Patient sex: M
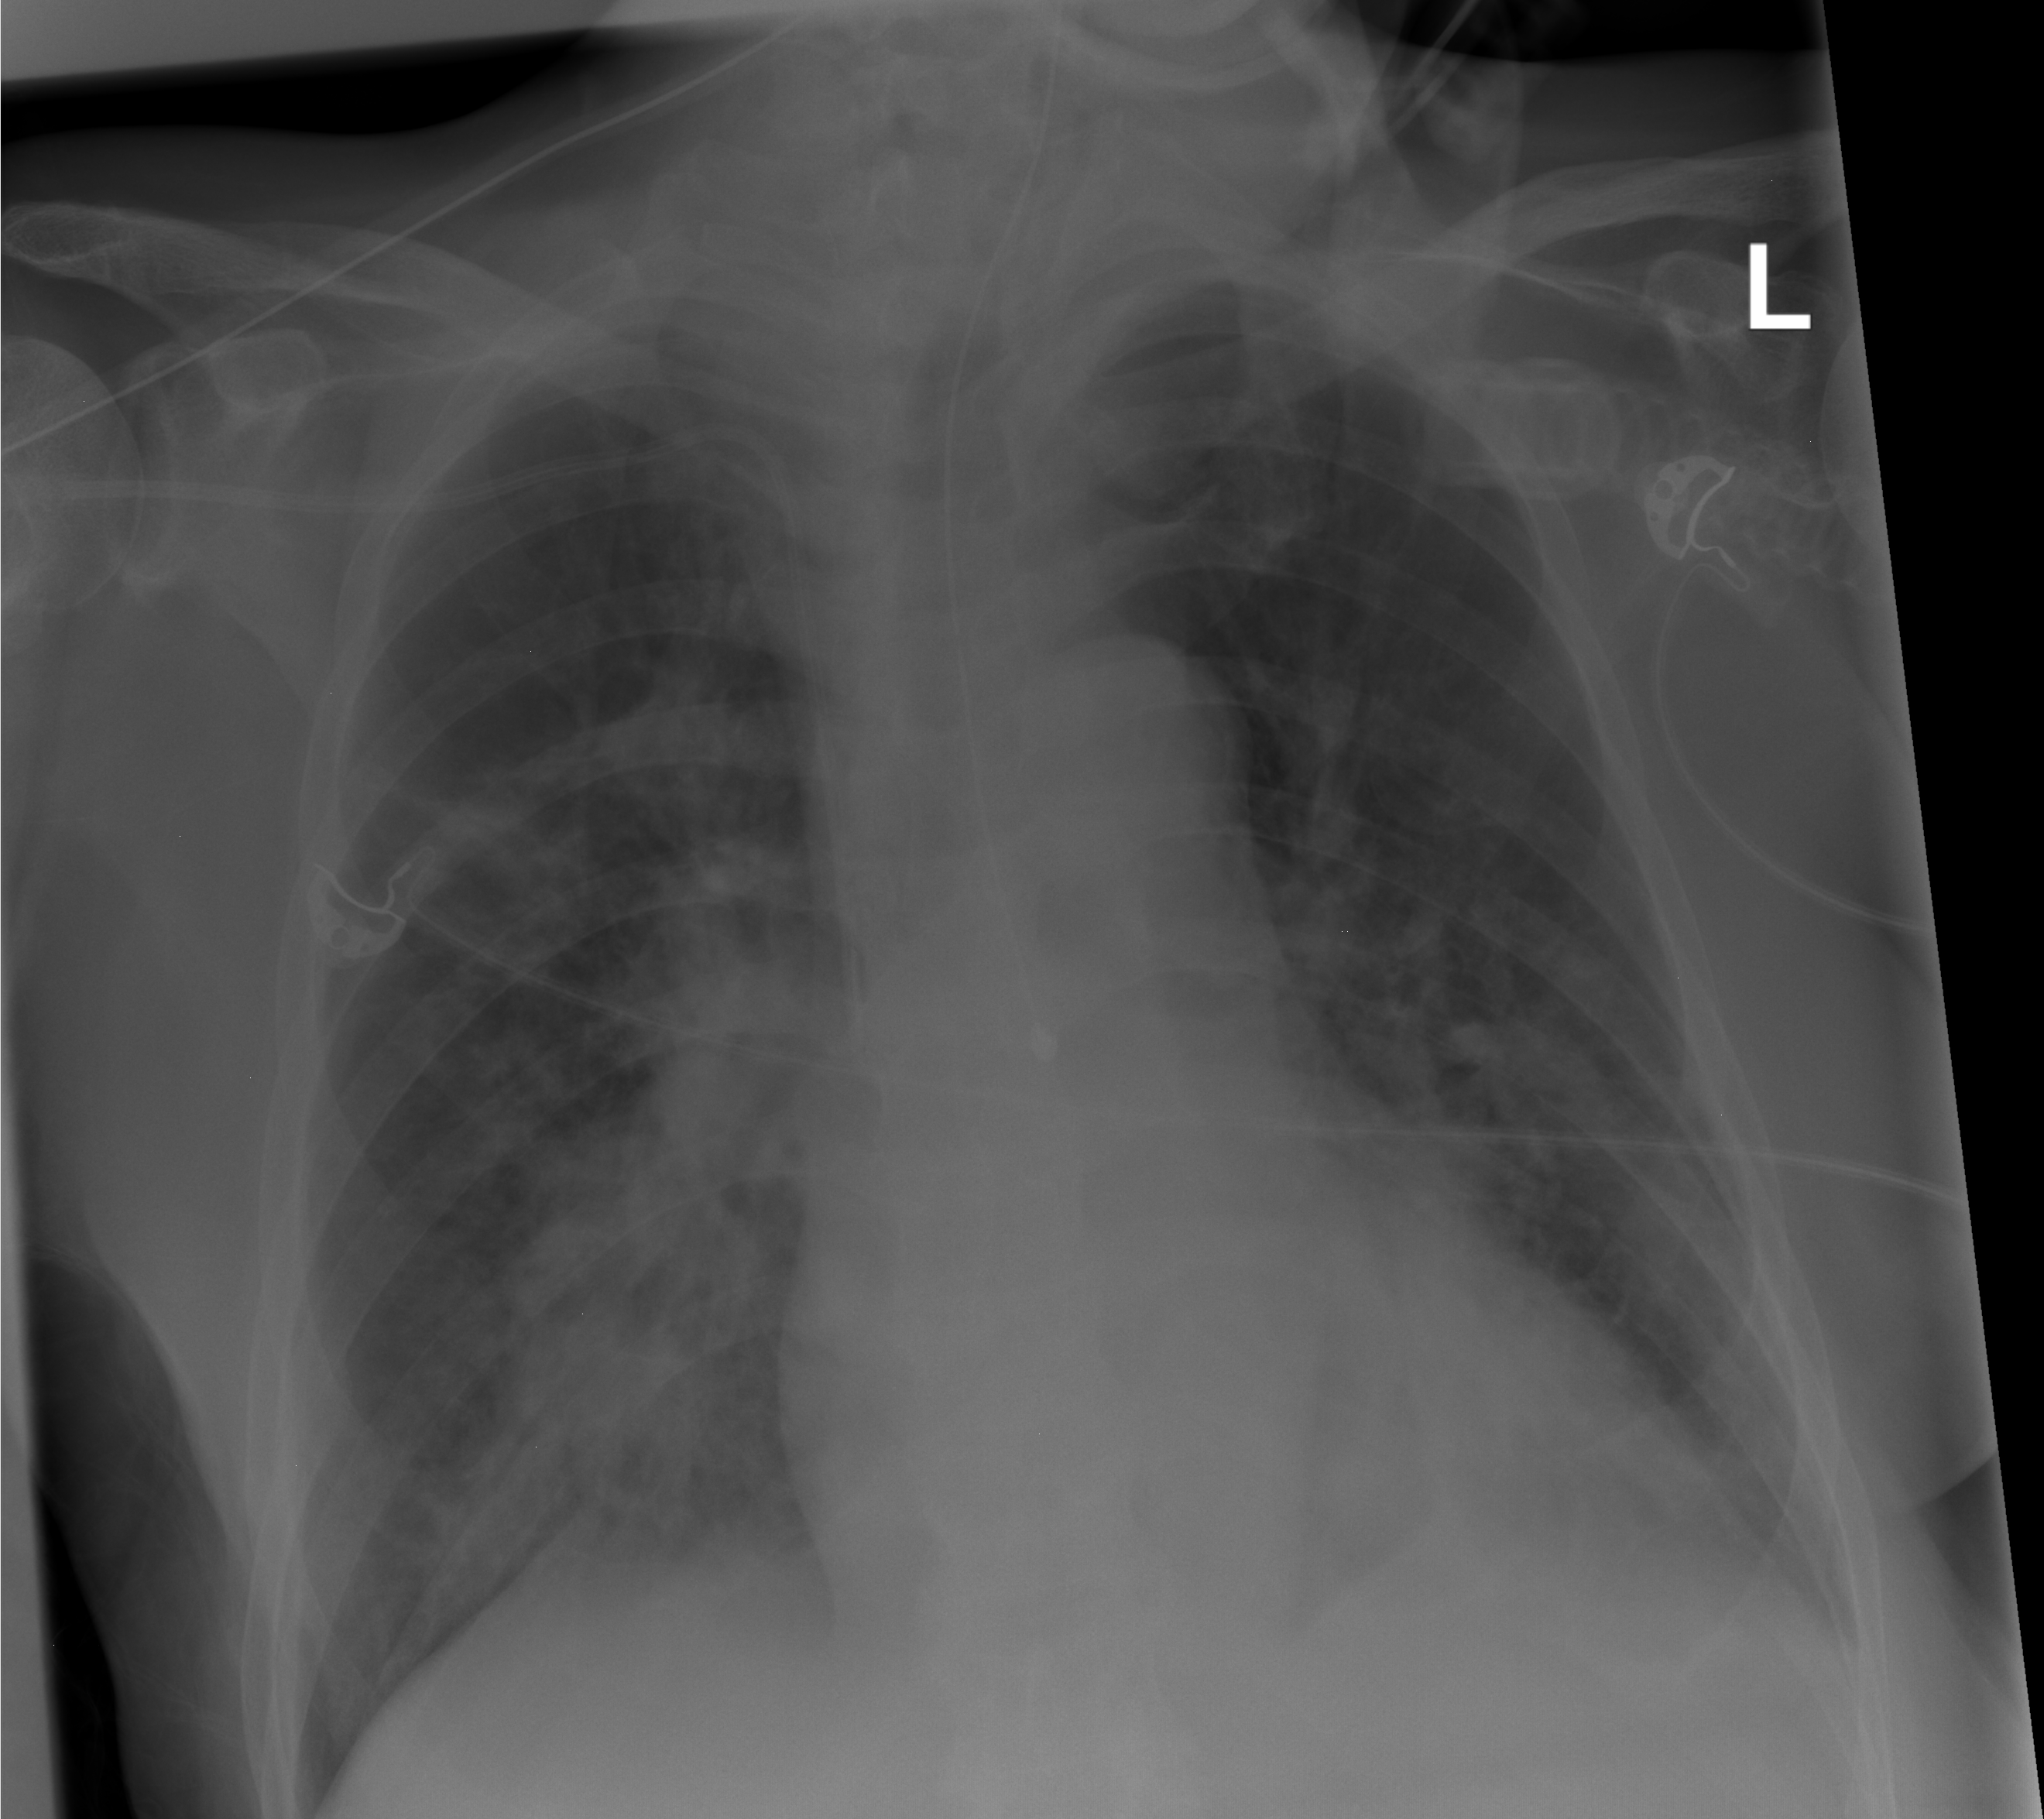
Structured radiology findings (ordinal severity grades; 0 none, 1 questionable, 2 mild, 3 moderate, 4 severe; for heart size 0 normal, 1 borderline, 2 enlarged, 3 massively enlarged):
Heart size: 0
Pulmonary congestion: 2
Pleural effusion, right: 0
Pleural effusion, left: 1
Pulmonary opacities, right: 3
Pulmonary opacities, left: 3
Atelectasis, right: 2
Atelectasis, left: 2